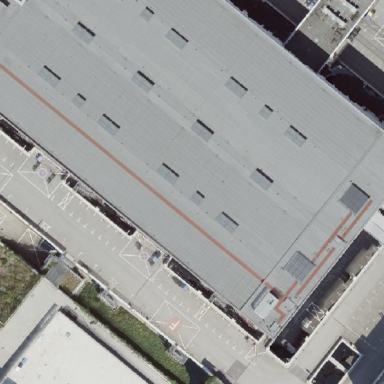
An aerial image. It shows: Exhibition hall with flat roof.